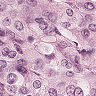
Metastatic tissue present: yes